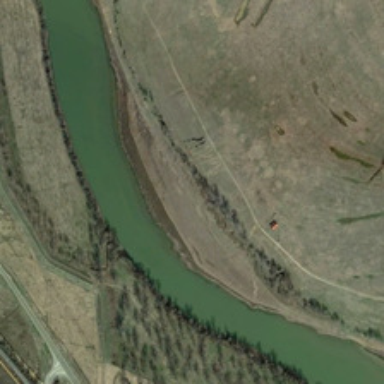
Many green trees and meadows are in two sides of a river .